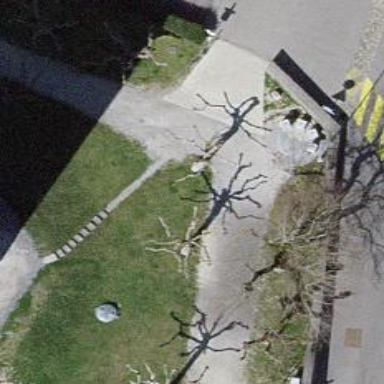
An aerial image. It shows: Tree in park.